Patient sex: F
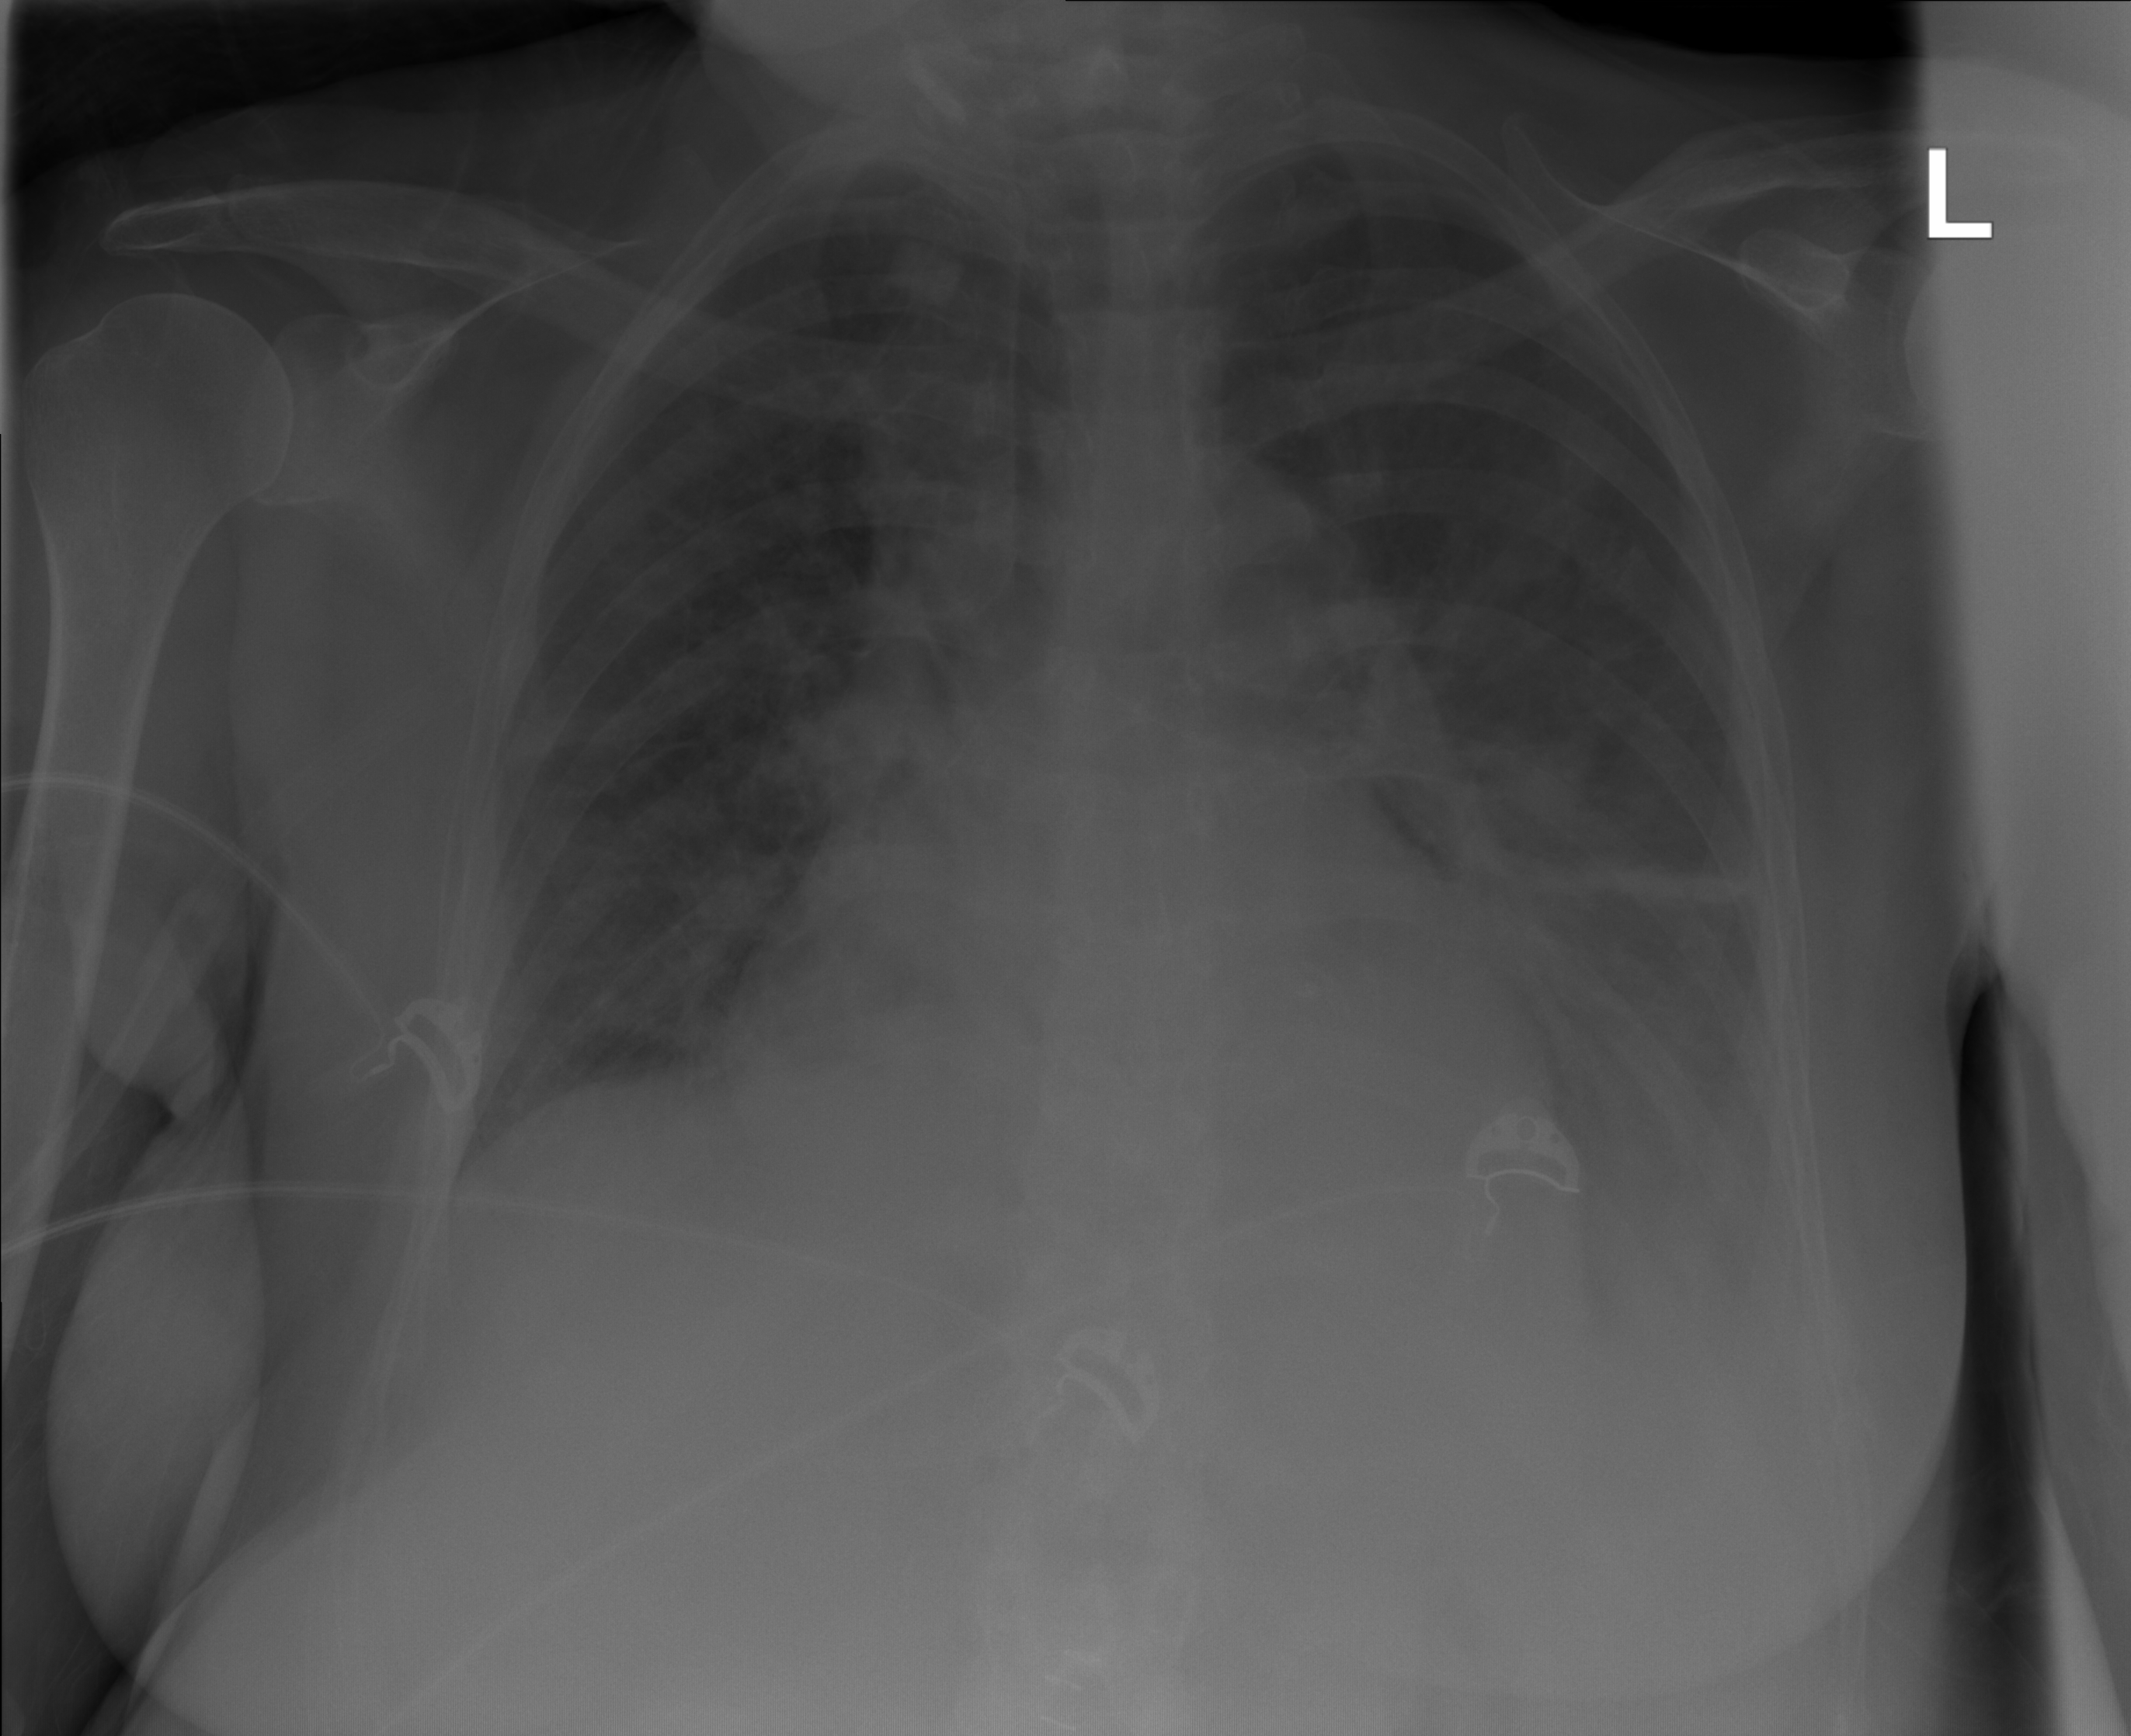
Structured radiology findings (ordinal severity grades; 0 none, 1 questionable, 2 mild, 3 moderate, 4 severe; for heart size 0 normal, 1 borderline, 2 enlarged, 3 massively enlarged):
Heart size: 1
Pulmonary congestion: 2
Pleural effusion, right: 1
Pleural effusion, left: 2
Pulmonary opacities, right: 2
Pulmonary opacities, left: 1
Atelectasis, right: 2
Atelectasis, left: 2